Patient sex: F
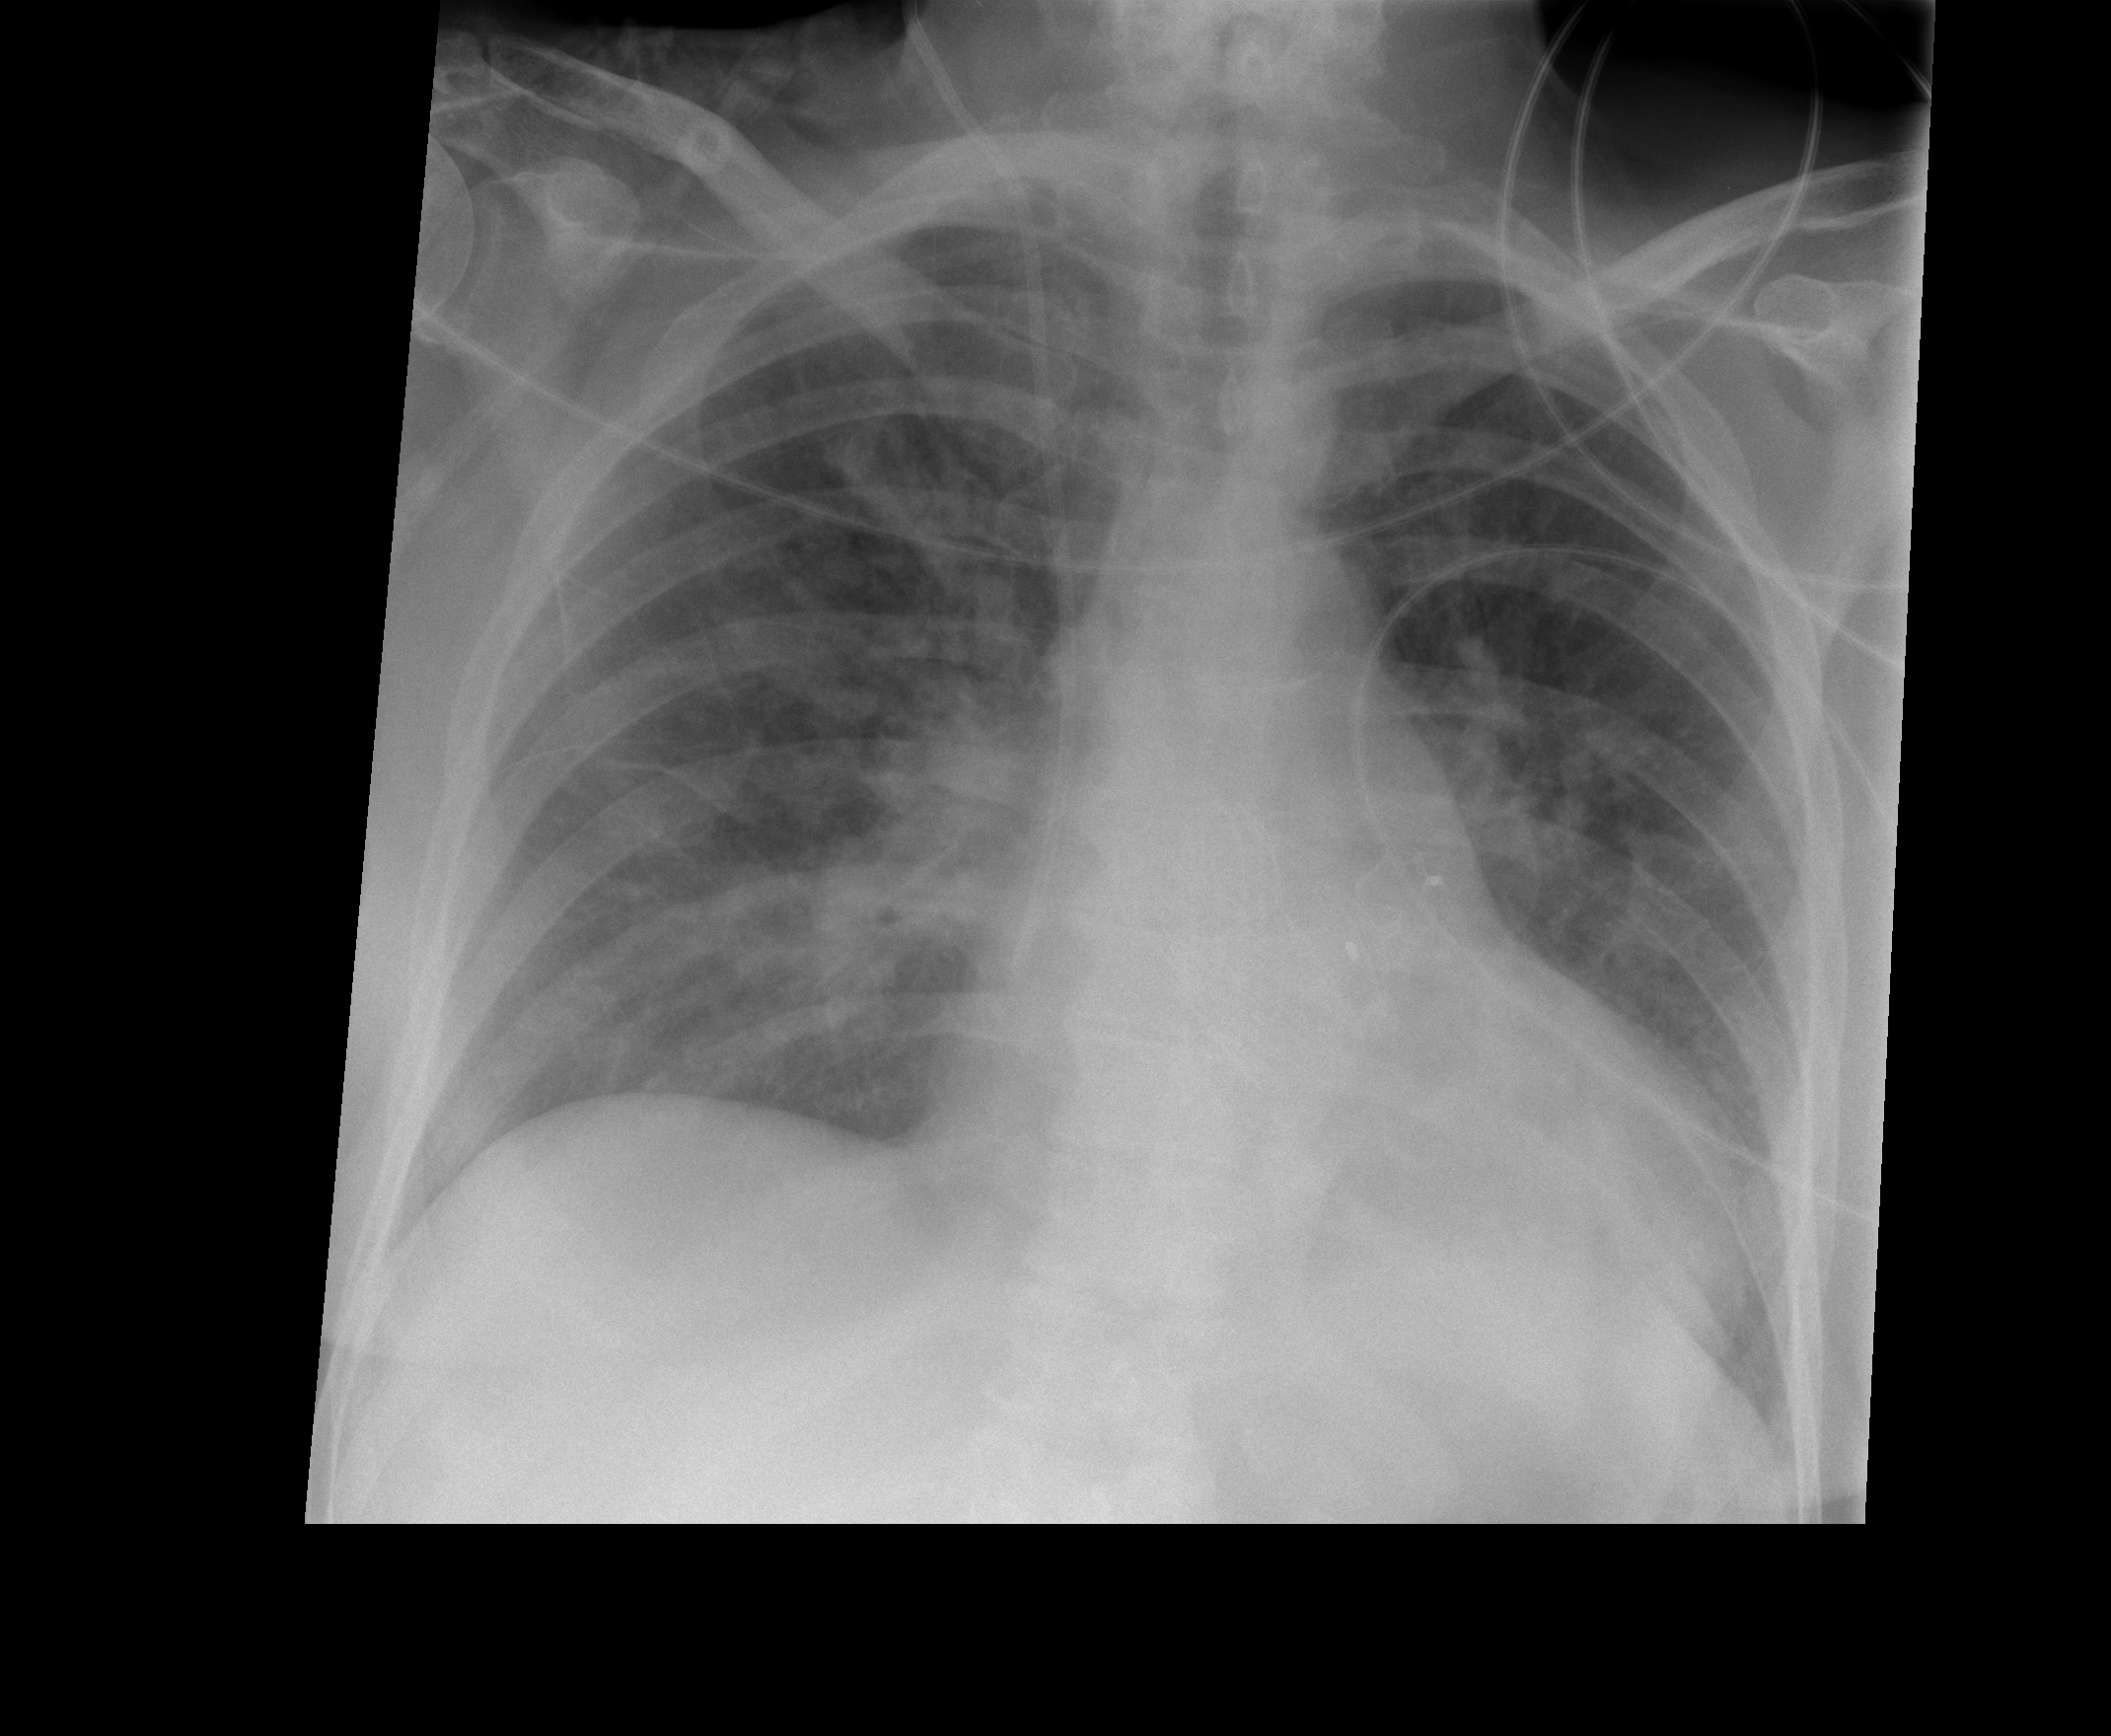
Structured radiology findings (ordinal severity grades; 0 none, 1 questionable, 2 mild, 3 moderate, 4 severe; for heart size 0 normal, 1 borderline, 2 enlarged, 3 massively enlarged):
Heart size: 2
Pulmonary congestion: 3
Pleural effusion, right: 0
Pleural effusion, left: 0
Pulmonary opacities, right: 2
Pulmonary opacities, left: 2
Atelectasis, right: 0
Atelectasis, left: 0